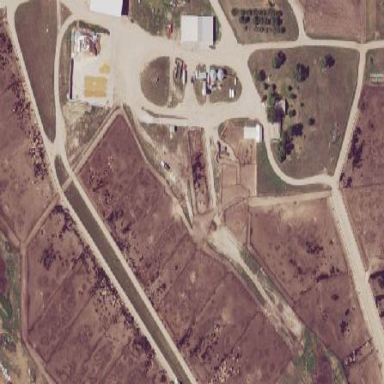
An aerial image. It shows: Farmyard dedicated to feedlot farming system.